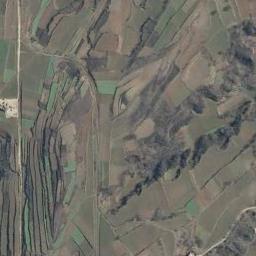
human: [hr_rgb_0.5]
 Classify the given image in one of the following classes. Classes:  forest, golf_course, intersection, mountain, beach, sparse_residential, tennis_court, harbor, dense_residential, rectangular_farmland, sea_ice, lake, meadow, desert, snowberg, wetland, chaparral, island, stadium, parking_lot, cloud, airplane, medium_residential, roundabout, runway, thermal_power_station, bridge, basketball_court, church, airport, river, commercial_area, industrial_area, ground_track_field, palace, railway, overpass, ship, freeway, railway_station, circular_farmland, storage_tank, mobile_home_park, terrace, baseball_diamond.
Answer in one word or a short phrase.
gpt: terrace